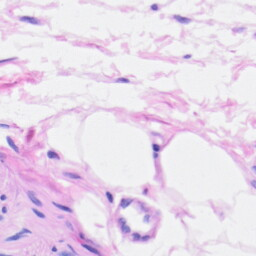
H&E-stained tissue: Heart